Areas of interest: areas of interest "Educational"
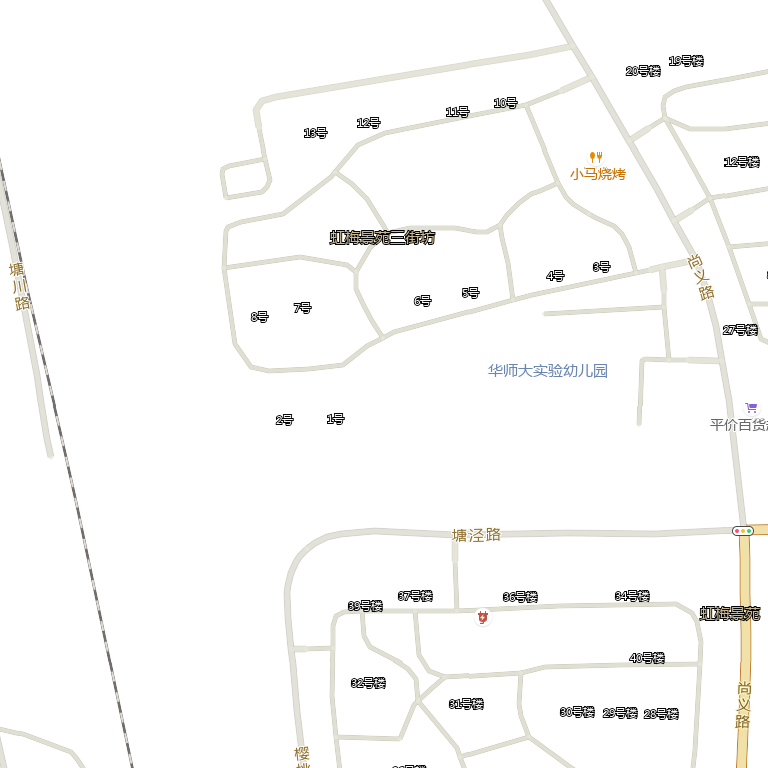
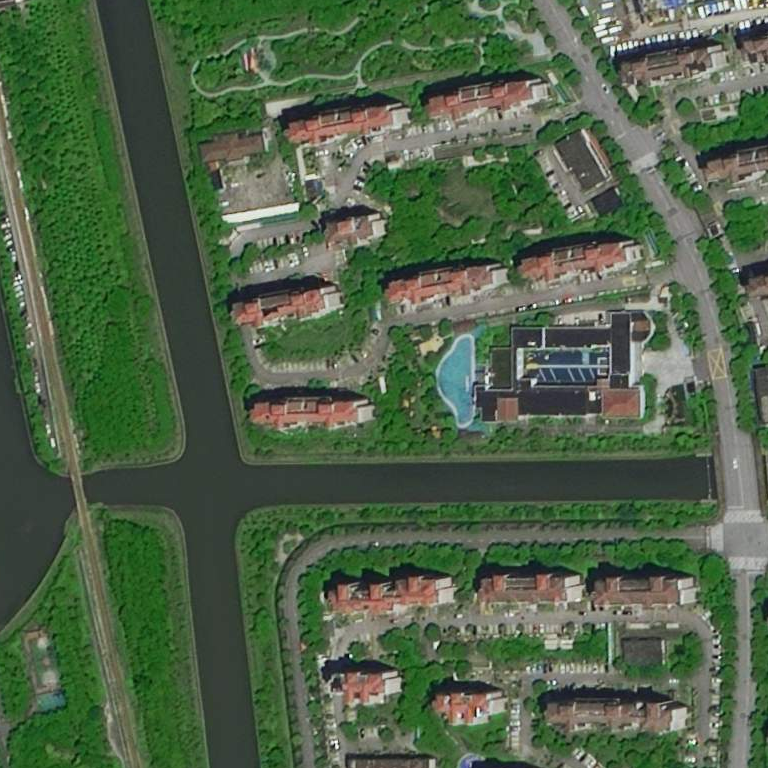